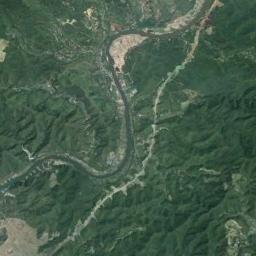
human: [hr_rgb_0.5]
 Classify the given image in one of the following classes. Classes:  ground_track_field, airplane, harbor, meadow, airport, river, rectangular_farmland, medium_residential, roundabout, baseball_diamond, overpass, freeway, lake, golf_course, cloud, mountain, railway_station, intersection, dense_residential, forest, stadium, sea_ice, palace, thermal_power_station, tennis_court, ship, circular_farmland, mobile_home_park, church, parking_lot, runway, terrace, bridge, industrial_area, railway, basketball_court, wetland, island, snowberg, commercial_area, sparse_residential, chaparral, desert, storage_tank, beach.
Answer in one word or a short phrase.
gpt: river